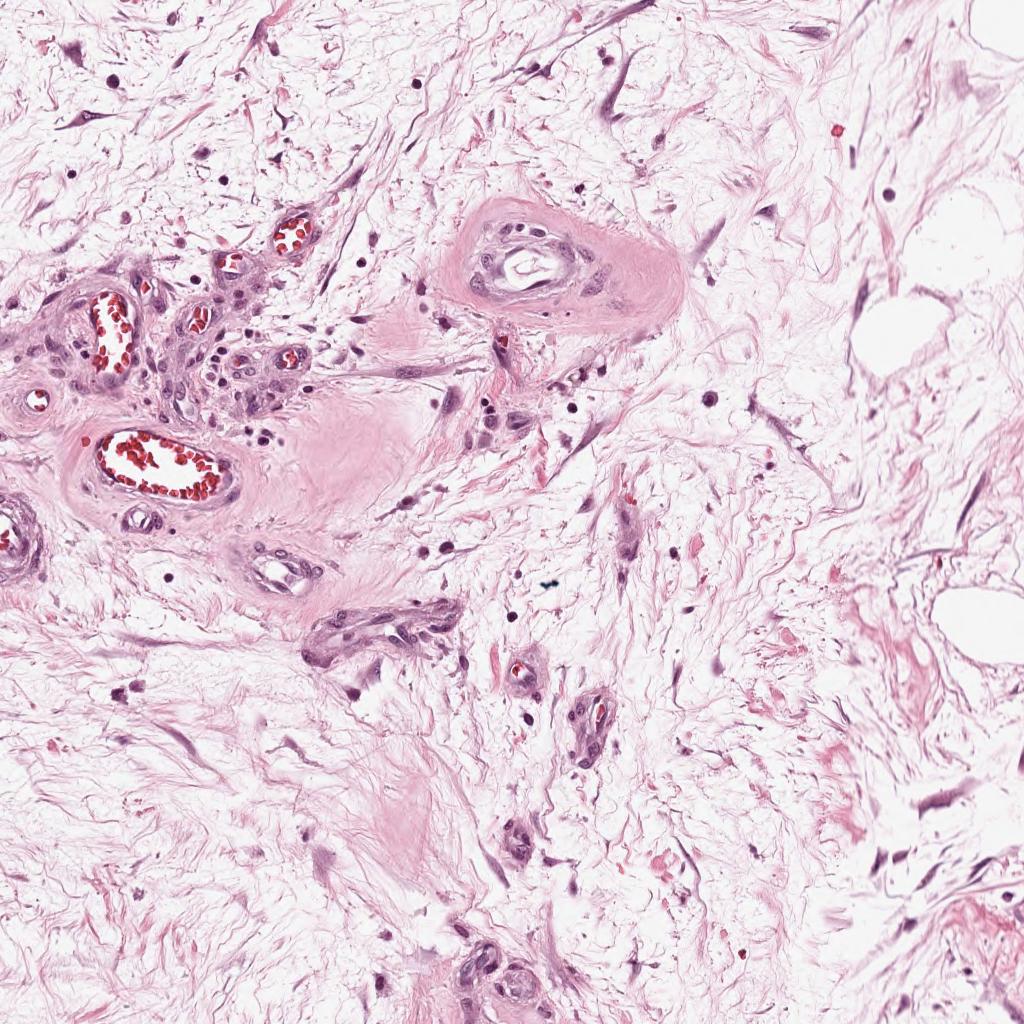
Label: Non-Viable-Tumor